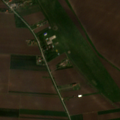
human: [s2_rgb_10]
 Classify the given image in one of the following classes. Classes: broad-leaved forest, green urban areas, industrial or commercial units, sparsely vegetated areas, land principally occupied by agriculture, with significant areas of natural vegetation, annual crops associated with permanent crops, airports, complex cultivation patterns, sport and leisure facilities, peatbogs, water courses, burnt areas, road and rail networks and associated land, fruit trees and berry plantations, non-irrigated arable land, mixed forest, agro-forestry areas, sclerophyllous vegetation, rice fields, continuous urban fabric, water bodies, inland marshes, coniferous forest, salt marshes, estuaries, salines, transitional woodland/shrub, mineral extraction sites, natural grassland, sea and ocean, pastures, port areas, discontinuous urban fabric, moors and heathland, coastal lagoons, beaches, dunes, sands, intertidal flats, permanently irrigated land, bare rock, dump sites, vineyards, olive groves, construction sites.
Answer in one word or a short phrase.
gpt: sport and leisure facilities, non-irrigated arable land